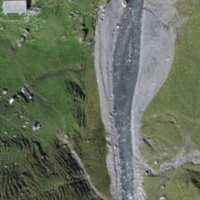
EUNIS habitat code: 23
Species observed at this site:
Motacilla cinerea
Oenanthe oenanthe
Turdus philomelos
Phoenicurus ochruros
Nucifraga caryocatactes
Fringilla coelebs
Tichodroma muraria
Pyrrhocorax graculus
Corvus corax
Motacilla alba